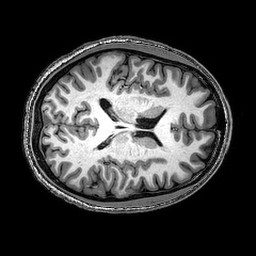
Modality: T1w
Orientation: axial
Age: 21
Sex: male
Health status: healthy
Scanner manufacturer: philips
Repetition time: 0.008279 s
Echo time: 0.00381 s